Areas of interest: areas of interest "Victory Benefit Badminton Center"
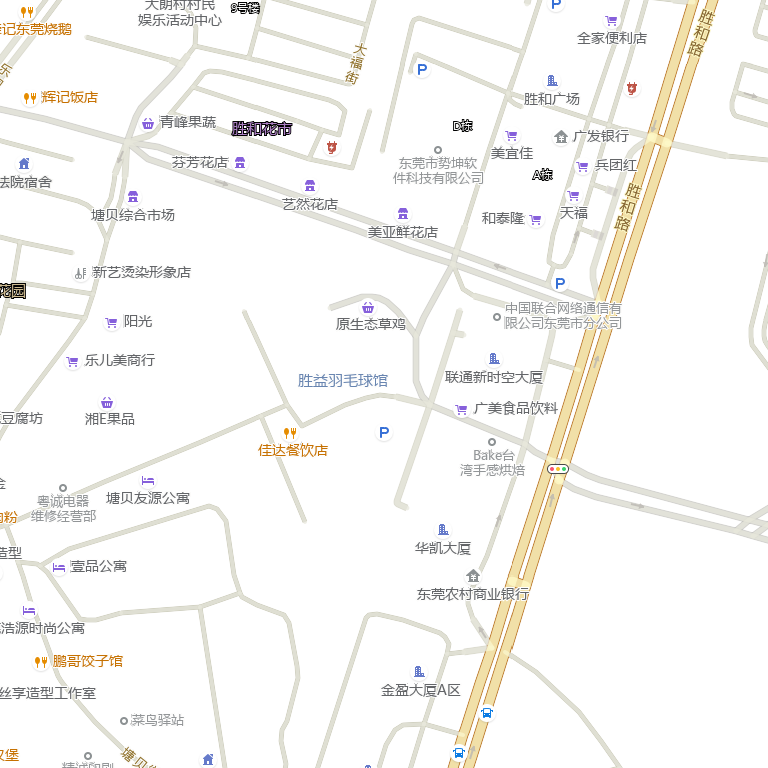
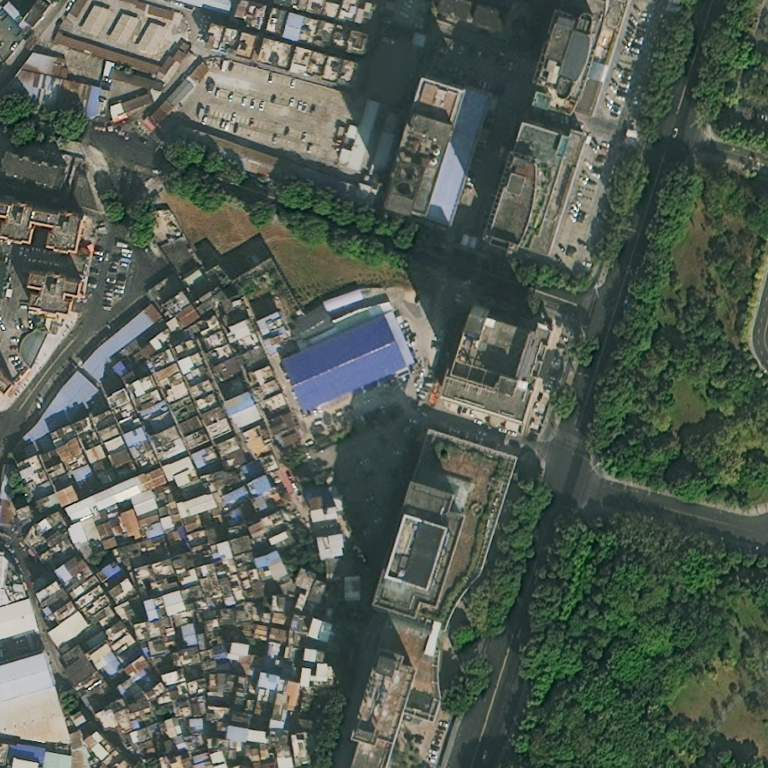